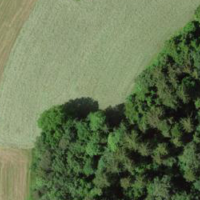
EUNIS habitat code: 44
Species observed at this site:
Asio otus
Martes martes